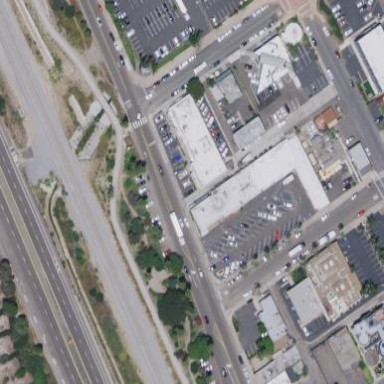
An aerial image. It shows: Retail area.